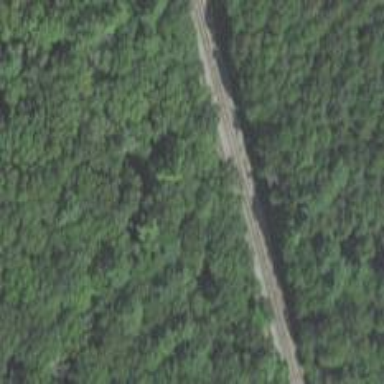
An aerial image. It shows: Railway track.